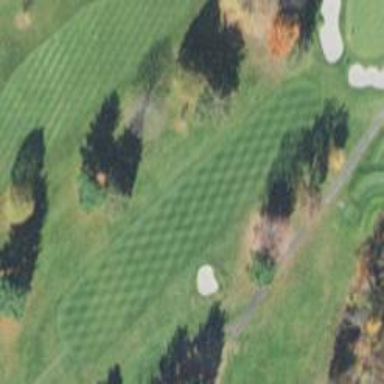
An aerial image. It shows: View of golf hole.